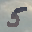
Label: 5